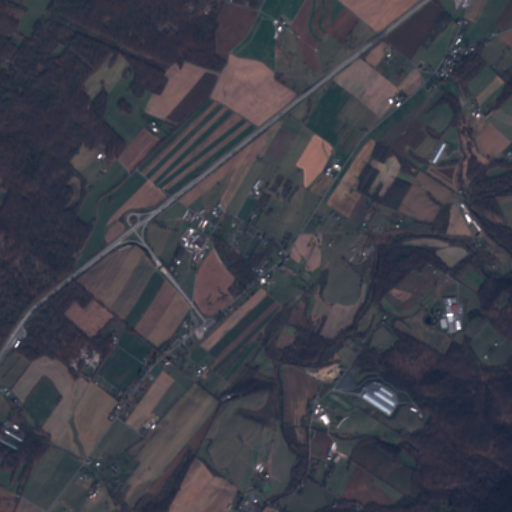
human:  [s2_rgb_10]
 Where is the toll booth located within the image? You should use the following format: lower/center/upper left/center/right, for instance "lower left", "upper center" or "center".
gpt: The toll booth is located in the center left of the image.
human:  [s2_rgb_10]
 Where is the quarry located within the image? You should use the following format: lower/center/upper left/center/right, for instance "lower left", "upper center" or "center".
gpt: There is no quarry in the image.